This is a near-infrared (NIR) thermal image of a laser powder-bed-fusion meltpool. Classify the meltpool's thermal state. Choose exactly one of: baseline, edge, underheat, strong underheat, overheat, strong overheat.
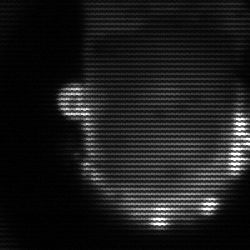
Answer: baseline